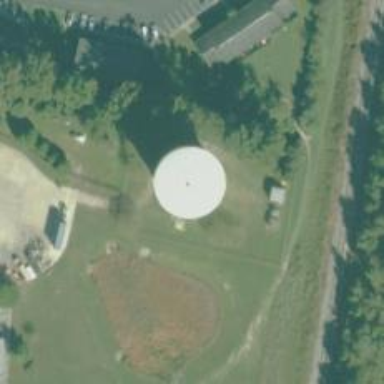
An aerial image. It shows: Water tower that is man-made.